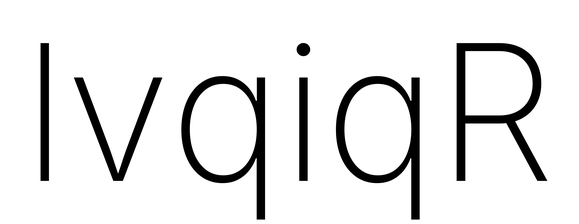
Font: Inter_ExtraLight